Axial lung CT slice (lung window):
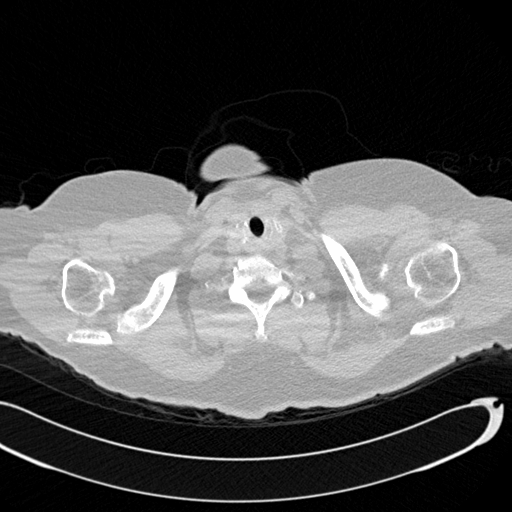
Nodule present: no